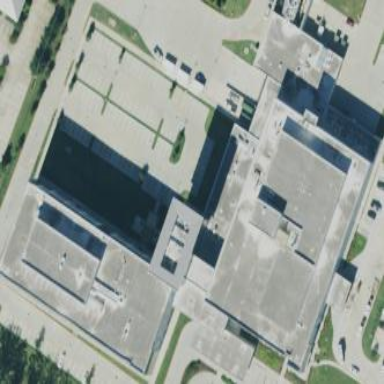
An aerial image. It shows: Hospital building.